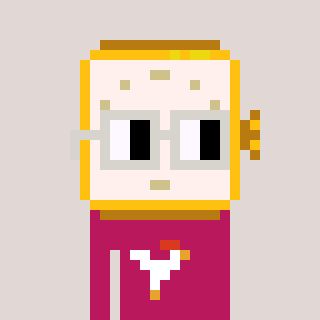
a pixel art character with square light gray glasses, a watch-shaped head and a darkpink-colored body on a warm background